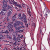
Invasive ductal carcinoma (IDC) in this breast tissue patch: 0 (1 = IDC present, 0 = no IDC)